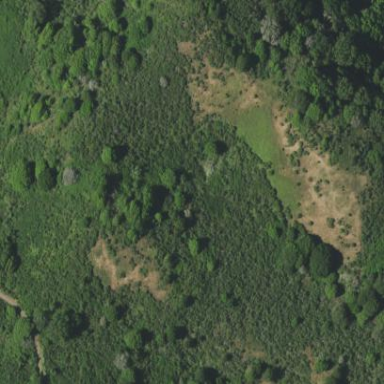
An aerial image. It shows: Area covered in scrub vegetation.